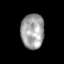
Tissue: skin
Cell type: Epithelial cells
Senescence score: 0.9347
Nuclear area (px): 796
Mean DAPI intensity: 160.957